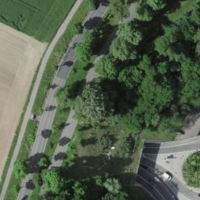
EUNIS habitat code: 53
Species observed at this site:
Plantago media
Chorthippus biguttulus
Nemobius sylvestris